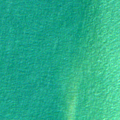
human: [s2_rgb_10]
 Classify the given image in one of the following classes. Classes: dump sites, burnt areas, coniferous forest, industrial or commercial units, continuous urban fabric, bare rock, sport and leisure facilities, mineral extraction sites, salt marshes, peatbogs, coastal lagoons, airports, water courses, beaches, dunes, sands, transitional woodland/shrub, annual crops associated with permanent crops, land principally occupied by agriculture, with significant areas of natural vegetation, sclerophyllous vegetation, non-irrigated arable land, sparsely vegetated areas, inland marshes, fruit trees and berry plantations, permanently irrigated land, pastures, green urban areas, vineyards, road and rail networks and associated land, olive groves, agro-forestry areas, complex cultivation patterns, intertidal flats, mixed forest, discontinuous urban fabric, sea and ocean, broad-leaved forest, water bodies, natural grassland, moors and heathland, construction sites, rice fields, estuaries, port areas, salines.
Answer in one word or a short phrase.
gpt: sea and ocean